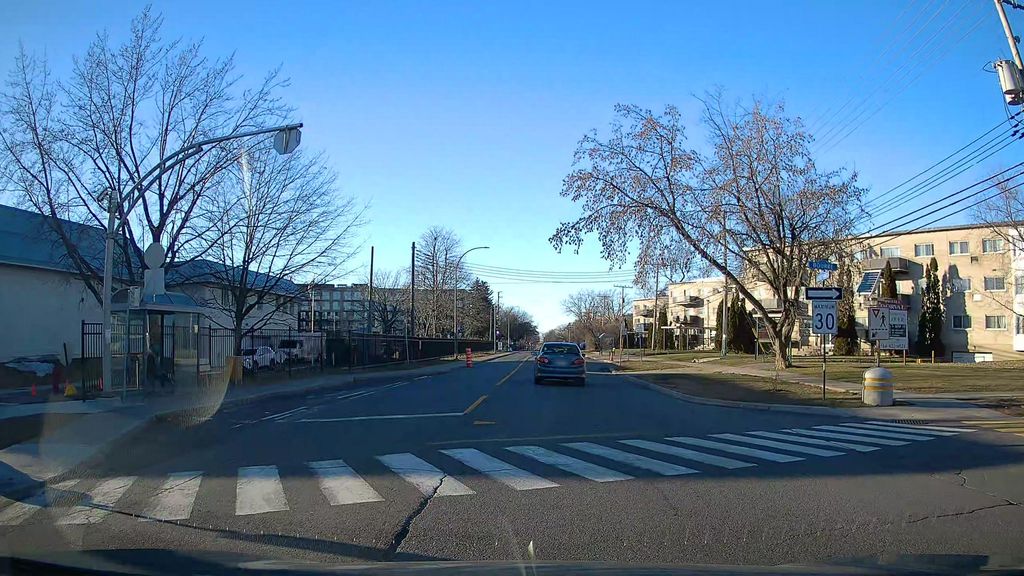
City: montreal